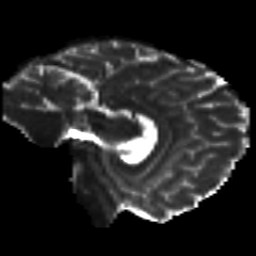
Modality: T2w
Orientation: sagittal
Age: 30
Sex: male
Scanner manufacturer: siemens
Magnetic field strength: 3 T
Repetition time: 8.8 s
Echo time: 0.085 s